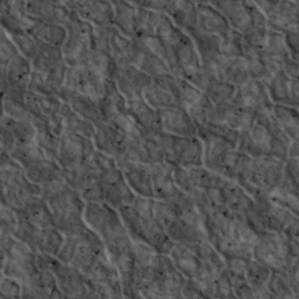
Label: non_frost